Question: I have a method defined in a dll as this :
'''
public async Task<bool> ConnectAsync(PtiType clientType, PtiType communicationType,string serverIp,int portNum= 3200)
'''
In different project, I reference to that dll and use 'await' keyword with it. And I got this error from Intellisense.

Having a look at Metadata of that reference, I see this
'''
[DebuggerStepThrough]
public Task<bool> ConnectAsync(PtiType clientType, PtiType communicationType, string serverIp, int portNum = 3200);
'''
What happened with my async keyword?
UPDATE:
I'm using .NET 4.5 for both projects.
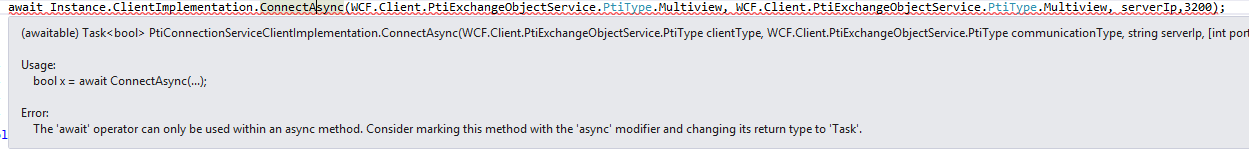
Answer: To be able to use , your caller (not only called one (in your case)) method must be marked as async as well.
'''
public async void YorCaller()
{
var result = await ConnectAsync(...);
}
'''
# updated:
As correctly mentioned in comments, the called method really don't have to be marked as 'async' (if it does not use any 'await' operation(s) inside) -- I was just mentioning "not only ... one" in reference to this very sample.